Question: I have 3 columns.
'''
customer(varchar),timestamp(date),consumption(integer)
'''
I want to find the average consumption for all customers when it is Sunday.

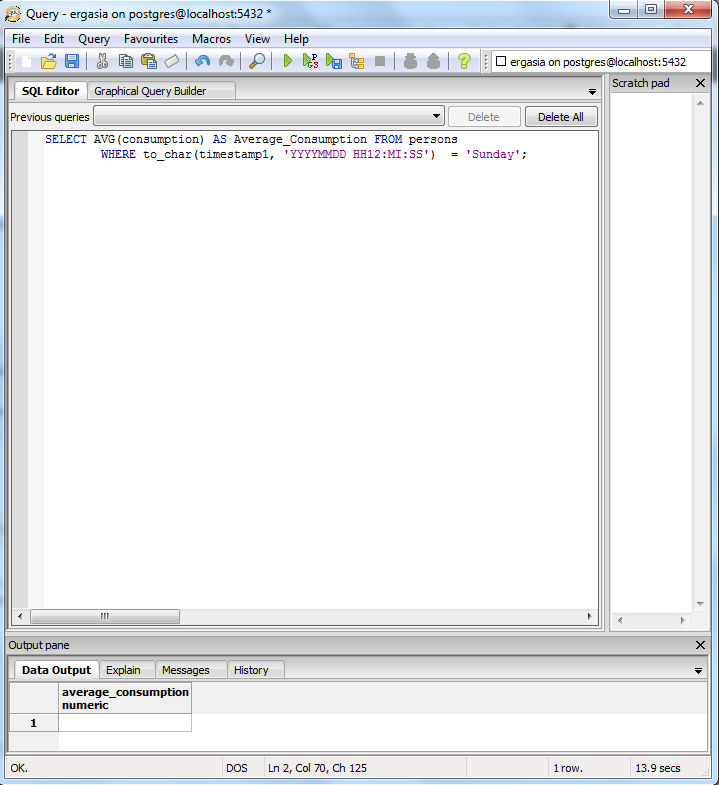
Answer: According to PostgreSQL documentation: <URL>;'
It returns you the number which is equivalent to day of week where 0 is Sunday.